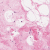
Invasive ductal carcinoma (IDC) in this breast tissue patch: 0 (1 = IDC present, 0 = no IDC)